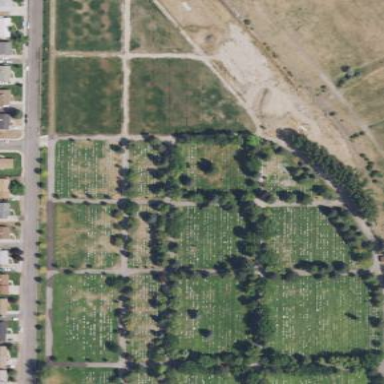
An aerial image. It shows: Graveyard.